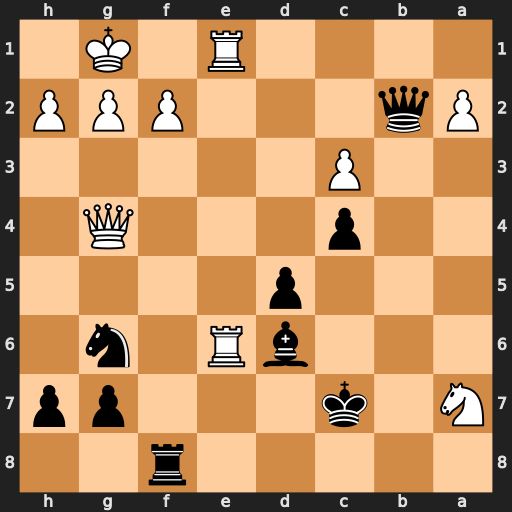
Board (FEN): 5r2/N1k3pp/3bR1n1/3p4/2p3Q1/2P5/Pq3PPP/4R1K1
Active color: b
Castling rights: -
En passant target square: -
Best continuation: Qxf2+ Kh1 Qf1+ Rxf1 Rxf1#